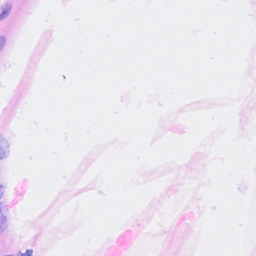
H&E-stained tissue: Breast